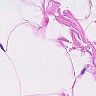
Metastatic tissue present: no